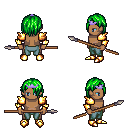
a pixel art fantasy rpg character, male body template, human, dark skin, gold arm armor, teal pants, green bangs hairstyle, purple tiara, gold boots, spear, four views (front, back, left, right), 2x2 character sprite sheet, small pixel art, hard edges, no anti-aliasing